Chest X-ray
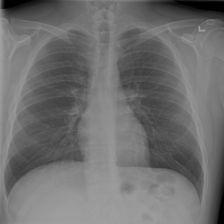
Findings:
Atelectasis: negative
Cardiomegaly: negative
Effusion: negative
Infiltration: negative
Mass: negative
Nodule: negative
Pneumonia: negative
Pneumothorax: negative
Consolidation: negative
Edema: negative
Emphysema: negative
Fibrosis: negative
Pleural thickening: negative
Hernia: negative